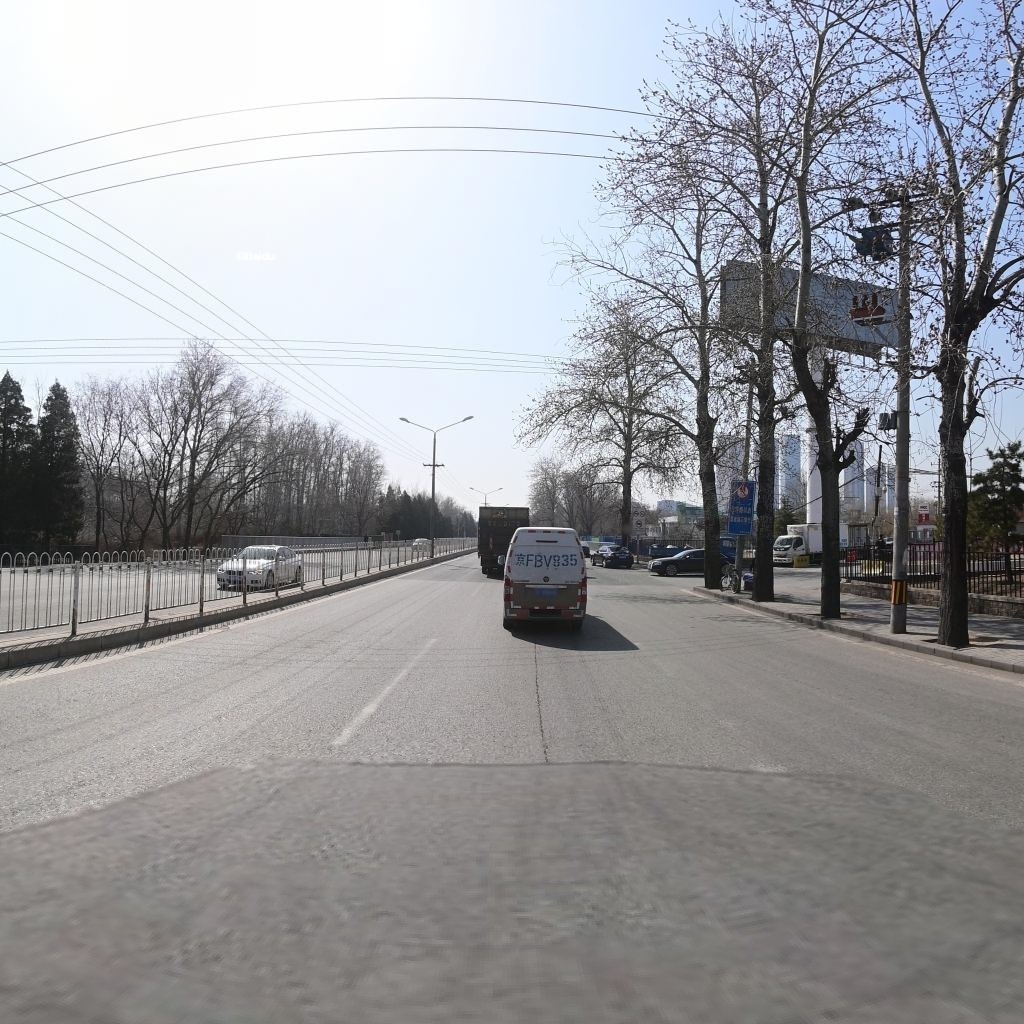
Region: Chaoyang
Road damage annotations: longitudinal crack